Question: I'm testing some Oracle statements and their execution plan and having struggle with this one (inner joining 2 table):
'''
SELECT COUNT(*)
FROM WF_TRANSITION T,
WF_VERSION_REQUEST_TYPE VRT
WHERE T.FK_VS_REQUEST_TYPE_ID = VRT.VS_REQUEST_TYPE_ID + 0
'''
Here's its execution plan:

My question is why we have step 6 HASH JOIN, meanwhile we do NESTED LOOP before. I think this NESTED LOOP joined 2 table 'WF_TRANSITION' and 'WF_VERSION_REQUEST_TYPE' and no need HASH JOIN.
Can anyone please explain this to me?
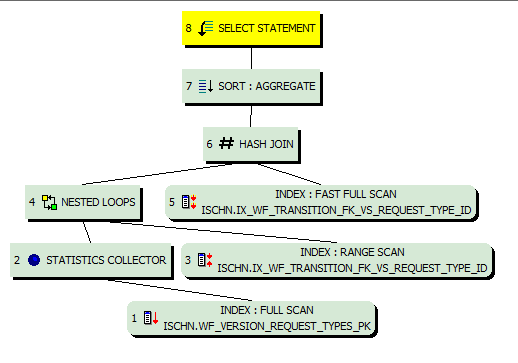
Answer: You have an adaptive plan. The database will choose to do either a 'hash join' OR 'nested loop' based on the number of rows processed.
You can tell this by the 'statistics collector' step. This is counting the rows flowing out of the scan on 'wf_version_reqeuest_types_pk'.
If this number stays below a threshold, it'll use the 'nested loop'. Above this it'll switch to a 'hash join'.
To find out which it did, get the <URL> for the query. If you add the '+ADAPTIVE' option when using 'DBMS_XPlan', it'll show you which join was discarded with by prefixing these operations with '-':
'''
set serveroutput off
select /*+ gather_plan_statistics */*
from hr.employees e
join hr.departments d
on e.department_id = d.department_id;
select *
from table(dbms_xplan.display_cursor(null, null, 'ROWSTATS LAST +ADAPTIVE'));
Plan hash value: <PHONE>
----------------------------------------------------------------------------------------
| Id | Operation | Name | Starts | E-Rows | A-Rows |
----------------------------------------------------------------------------------------
| 0 | SELECT STATEMENT | | 1 | | 106 |
| * 1 | HASH JOIN | | 1 | 106 | 106 |
|- 2 | NESTED LOOPS | | 1 | 106 | 27 |
|- 3 | NESTED LOOPS | | 1 | | 27 |
|- 4 | STATISTICS COLLECTOR | | 1 | | 27 |
| 5 | TABLE ACCESS FULL | DEPARTMENTS | 1 | 27 | 27 |
|- * 6 | INDEX RANGE SCAN | EMP_DEPARTMENT_IX | 0 | | 0 |
|- 7 | TABLE ACCESS BY INDEX ROWID| EMPLOYEES | 0 | 4 | 0 |
| 8 | TABLE ACCESS FULL | EMPLOYEES | 1 | 107 | 107 |
----------------------------------------------------------------------------------------
Predicate Information (identified by operation id):
---------------------------------------------------
1 - access("E"."DEPARTMENT_ID"="D"."DEPARTMENT_ID")
6 - access("E"."DEPARTMENT_ID"="D"."DEPARTMENT_ID")
Note
-----
- this is an adaptive plan (rows marked '-' are inactive)
'''